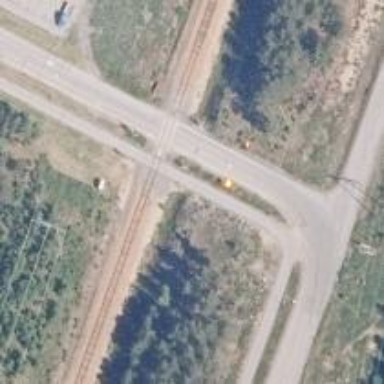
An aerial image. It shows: Crossing for the railway.